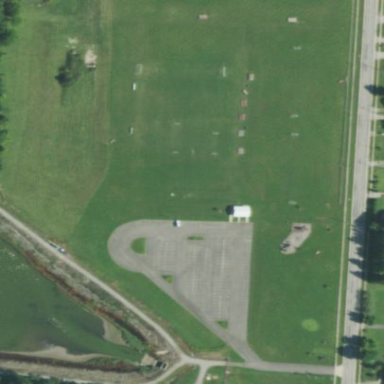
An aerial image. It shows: Park.